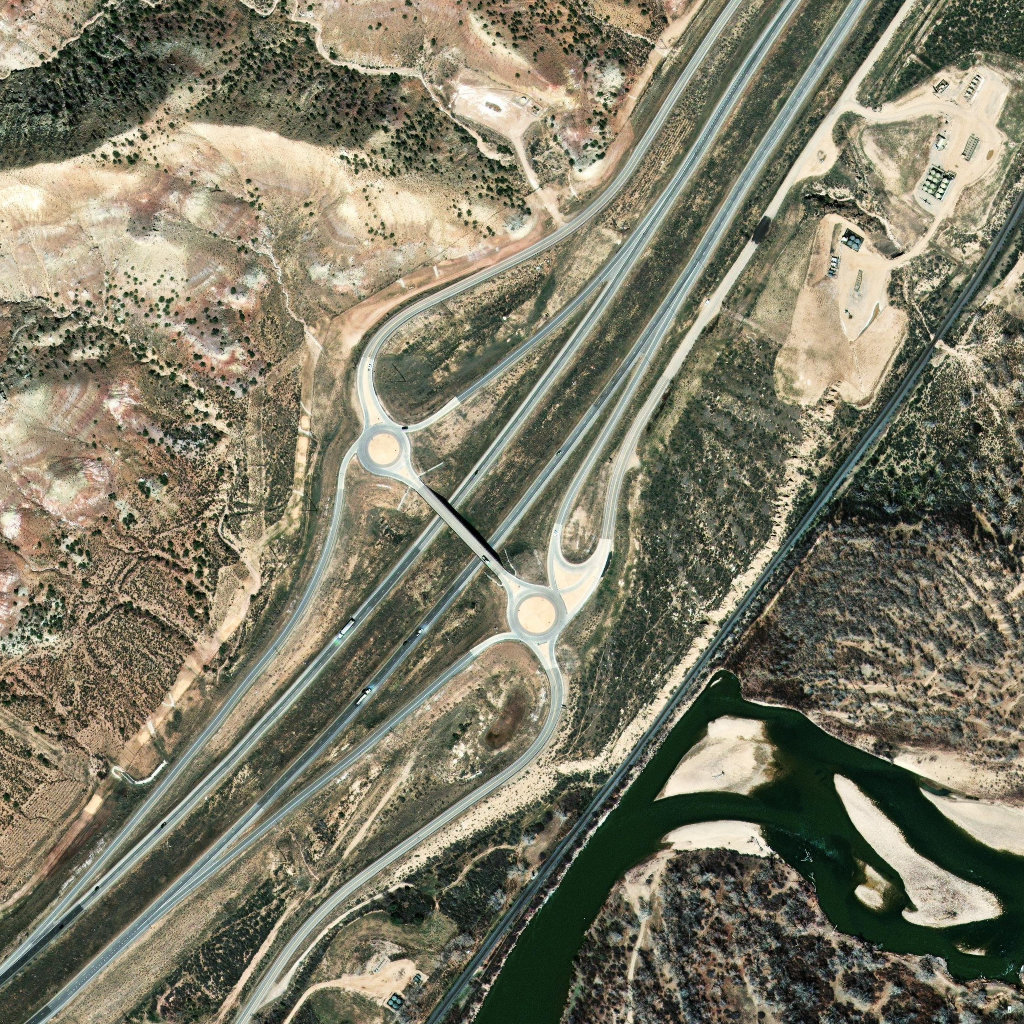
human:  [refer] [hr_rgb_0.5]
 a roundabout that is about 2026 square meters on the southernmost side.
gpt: <box>[[49, 56, 55, 63, 0]]</box>